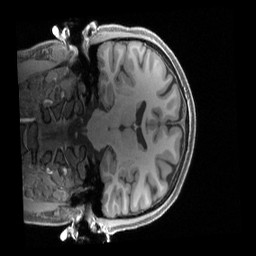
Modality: T1w
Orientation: coronal
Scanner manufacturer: siemens
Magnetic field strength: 3 T
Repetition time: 2.4 s
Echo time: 0.00222 s